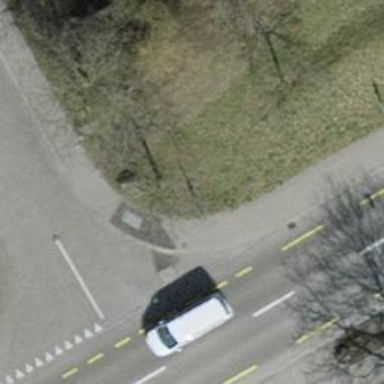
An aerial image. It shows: Asphalt sidewalk.